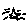
Label: star